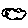
Label: cloud